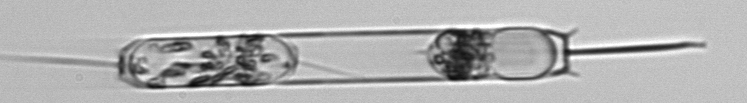
Label: Ditylum_brightwellii